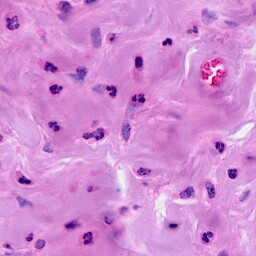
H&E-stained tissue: Breast